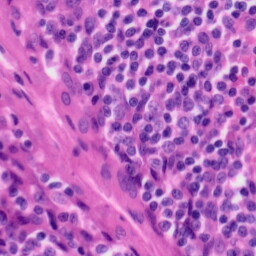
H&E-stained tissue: Tonsil